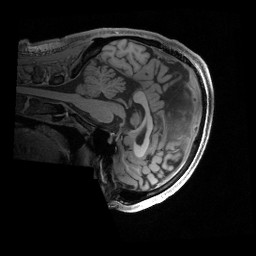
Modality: T1w
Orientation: sagittal
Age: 47
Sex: male
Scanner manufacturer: siemens
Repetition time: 2.4 s
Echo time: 0.00231 s